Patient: sex M, age 49
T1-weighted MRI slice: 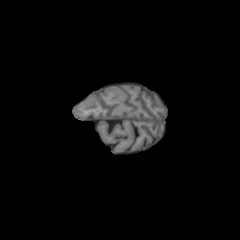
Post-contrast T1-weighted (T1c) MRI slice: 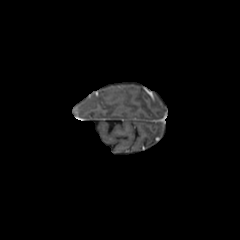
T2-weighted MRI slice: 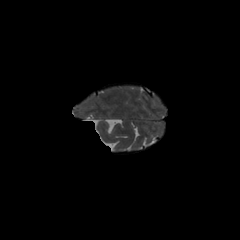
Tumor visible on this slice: no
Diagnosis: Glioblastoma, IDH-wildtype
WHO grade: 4